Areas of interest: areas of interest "Jiangsu Institute of Metrology and Scientific Research (Wenlan Road)"
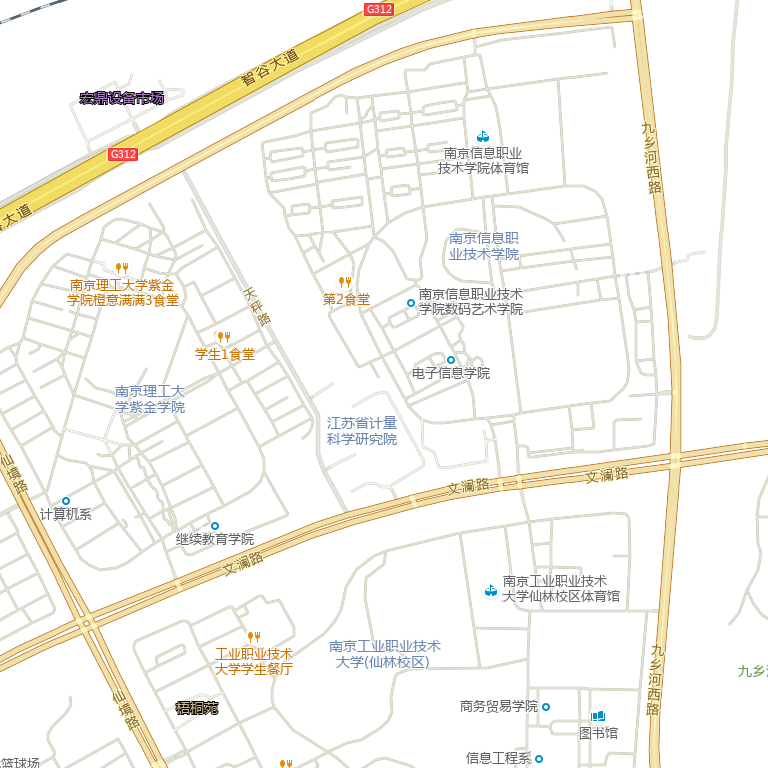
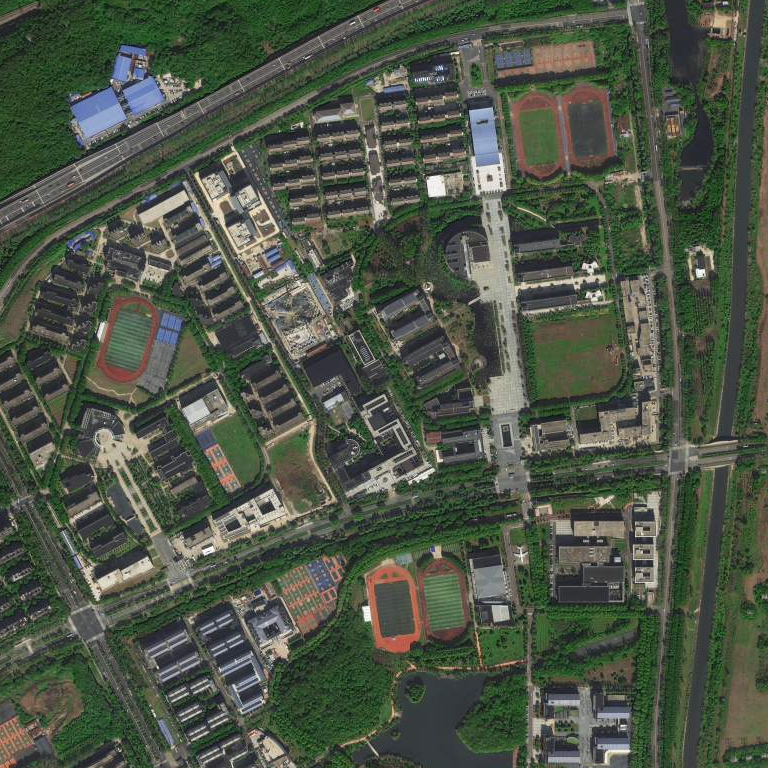